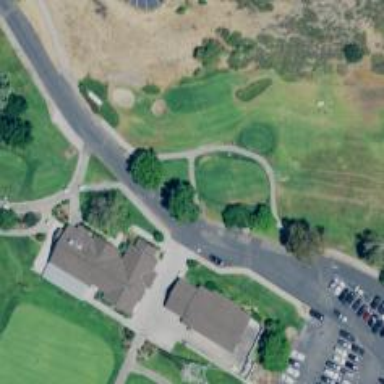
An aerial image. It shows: Service road designated as golf cart path.